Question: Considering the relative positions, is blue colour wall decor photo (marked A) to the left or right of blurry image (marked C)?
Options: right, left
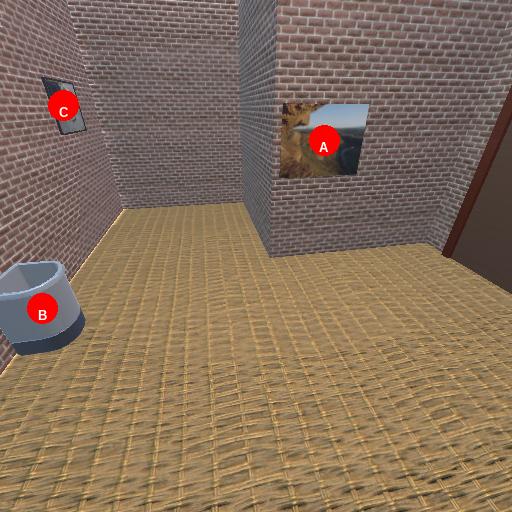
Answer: right